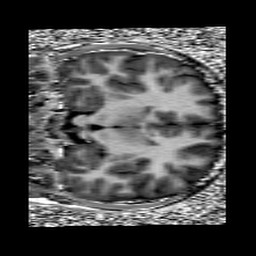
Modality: UNIT1
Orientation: coronal
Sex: female
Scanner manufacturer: siemens
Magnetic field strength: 3 T
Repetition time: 5 s
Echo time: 0.00355 s